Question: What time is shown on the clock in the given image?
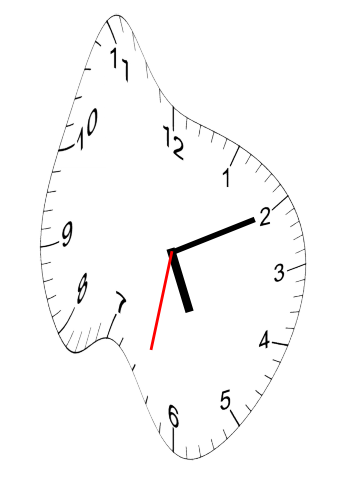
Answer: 05:10:32